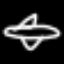
Label: airplane